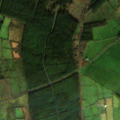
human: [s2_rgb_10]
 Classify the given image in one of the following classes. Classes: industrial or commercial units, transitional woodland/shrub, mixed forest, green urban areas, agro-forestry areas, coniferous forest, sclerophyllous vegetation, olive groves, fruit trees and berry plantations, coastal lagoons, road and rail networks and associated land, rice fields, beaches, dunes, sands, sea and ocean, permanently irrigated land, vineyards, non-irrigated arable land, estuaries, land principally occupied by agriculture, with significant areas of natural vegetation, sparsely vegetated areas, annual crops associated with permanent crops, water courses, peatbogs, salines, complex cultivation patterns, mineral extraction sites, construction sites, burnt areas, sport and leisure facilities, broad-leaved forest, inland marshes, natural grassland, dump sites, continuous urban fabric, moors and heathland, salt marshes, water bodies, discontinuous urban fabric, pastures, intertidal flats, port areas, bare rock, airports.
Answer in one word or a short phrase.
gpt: pastures, coniferous forest